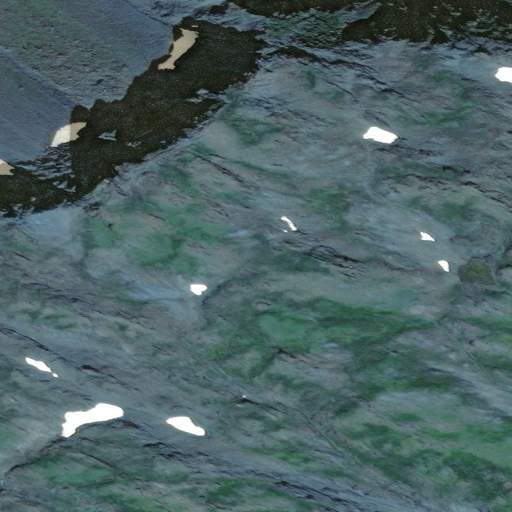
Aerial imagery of mountain in Alaska named South Rhine Peak containing only unknown